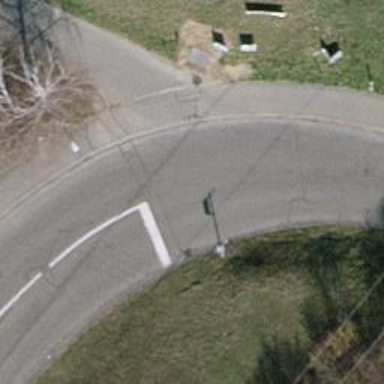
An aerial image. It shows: Road with traffic signals.